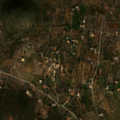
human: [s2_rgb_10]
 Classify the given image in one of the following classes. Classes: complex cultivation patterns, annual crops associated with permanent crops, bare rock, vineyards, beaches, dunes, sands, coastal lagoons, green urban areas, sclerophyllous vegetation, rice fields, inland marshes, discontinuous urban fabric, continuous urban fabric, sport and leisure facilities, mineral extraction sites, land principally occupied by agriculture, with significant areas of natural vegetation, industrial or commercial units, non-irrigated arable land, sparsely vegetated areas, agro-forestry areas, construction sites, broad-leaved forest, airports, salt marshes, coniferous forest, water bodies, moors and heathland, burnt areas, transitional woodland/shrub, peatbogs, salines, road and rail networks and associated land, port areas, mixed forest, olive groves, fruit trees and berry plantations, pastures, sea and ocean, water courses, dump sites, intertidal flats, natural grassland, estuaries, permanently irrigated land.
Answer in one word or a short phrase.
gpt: olive groves, land principally occupied by agriculture, with significant areas of natural vegetation, sclerophyllous vegetation